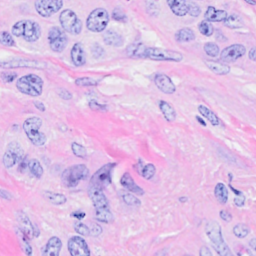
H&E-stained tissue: Breast